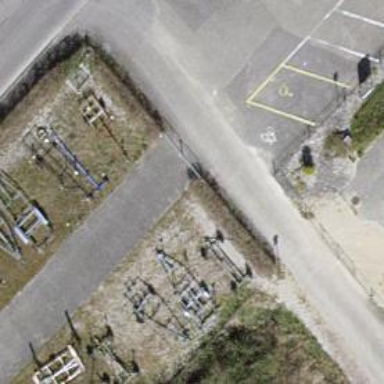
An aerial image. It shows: Compacted parking aisle designed for services.